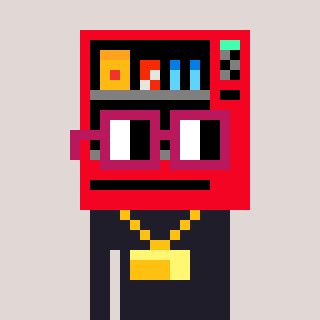
a pixel art character with square dark red glasses, a vending machine-shaped head and a grayscale-colored body on a warm background